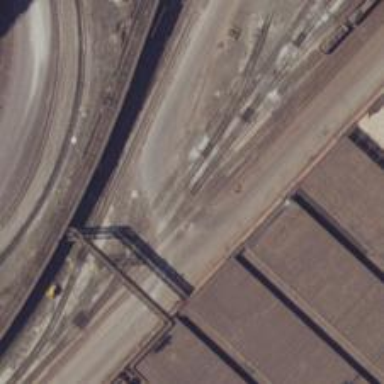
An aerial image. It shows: Railway spur service.